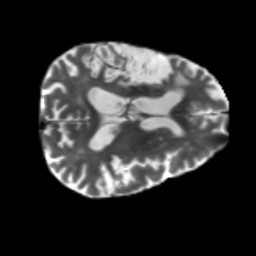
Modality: T2w
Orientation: axial
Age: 58
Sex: male
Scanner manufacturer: siemens
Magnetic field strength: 3 T
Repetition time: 5.25 s
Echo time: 0.08 s